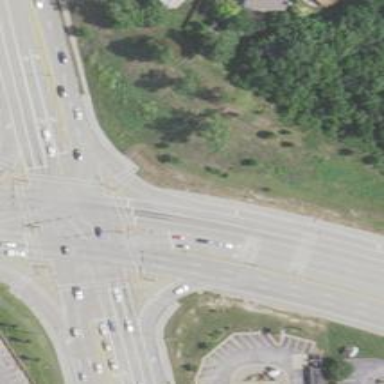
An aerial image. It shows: Trunk link highway.